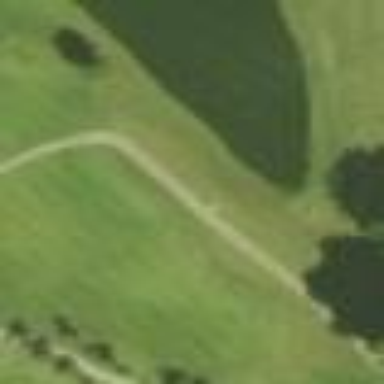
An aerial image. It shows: Golf bunker.